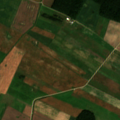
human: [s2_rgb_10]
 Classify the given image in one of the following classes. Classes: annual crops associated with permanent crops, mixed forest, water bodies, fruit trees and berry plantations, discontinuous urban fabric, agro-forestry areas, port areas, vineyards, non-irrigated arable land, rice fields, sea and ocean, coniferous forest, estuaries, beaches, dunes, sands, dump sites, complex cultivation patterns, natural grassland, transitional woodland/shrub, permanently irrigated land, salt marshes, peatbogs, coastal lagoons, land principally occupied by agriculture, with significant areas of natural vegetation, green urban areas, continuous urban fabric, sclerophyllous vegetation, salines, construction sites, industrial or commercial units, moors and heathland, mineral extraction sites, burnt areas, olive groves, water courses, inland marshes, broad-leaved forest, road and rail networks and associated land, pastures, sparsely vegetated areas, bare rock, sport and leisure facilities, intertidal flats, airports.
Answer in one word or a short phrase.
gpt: non-irrigated arable land, broad-leaved forest